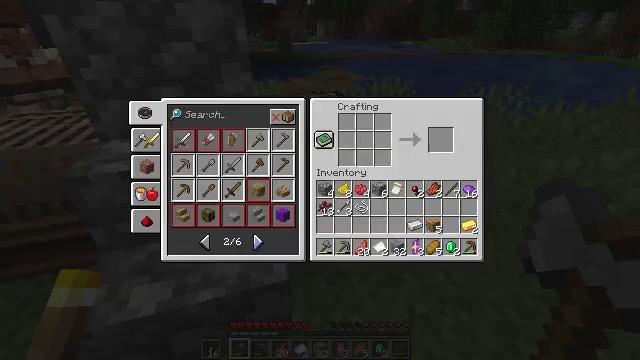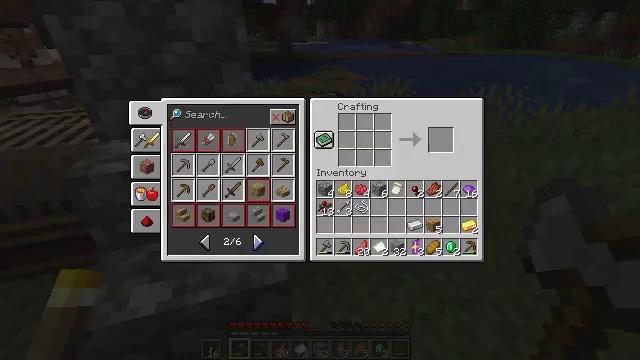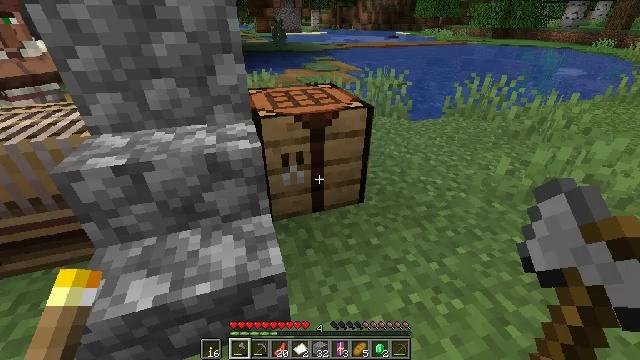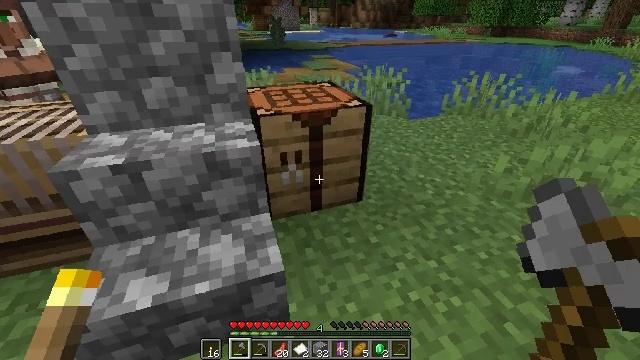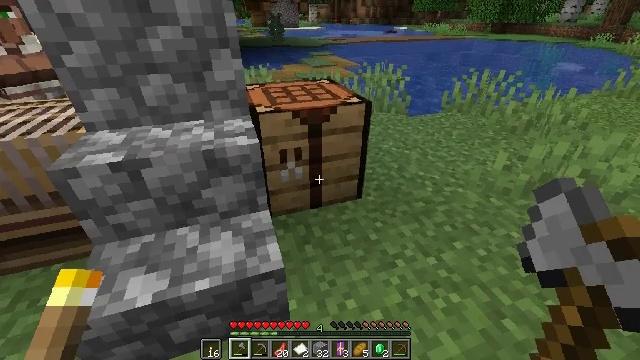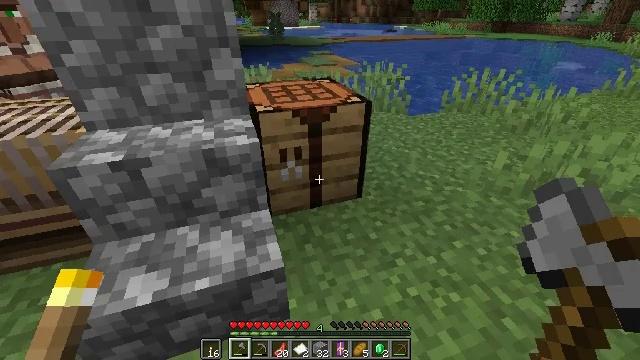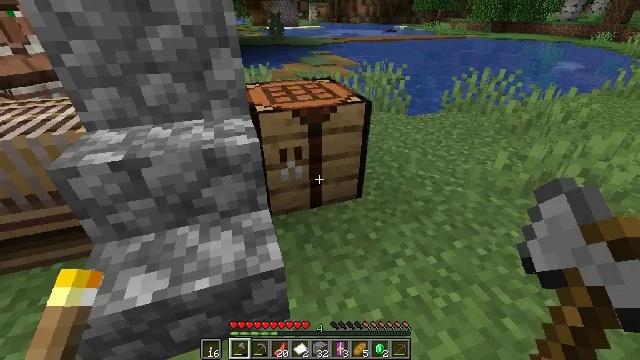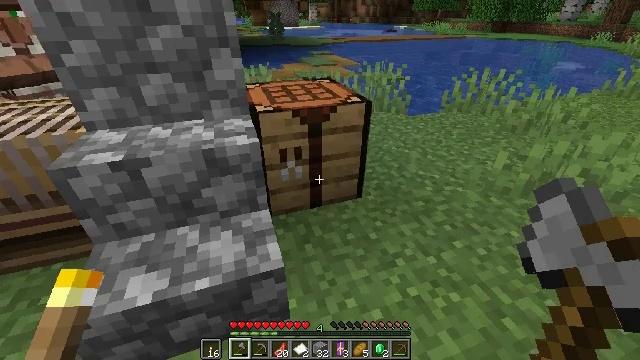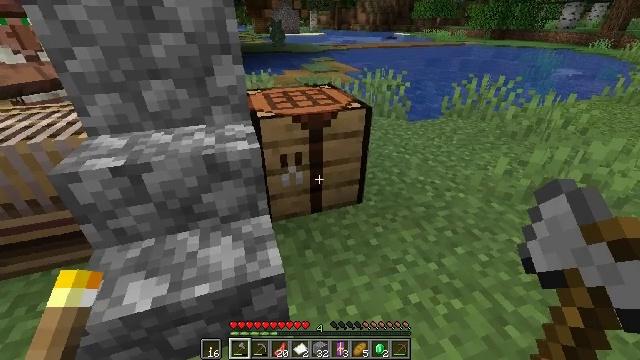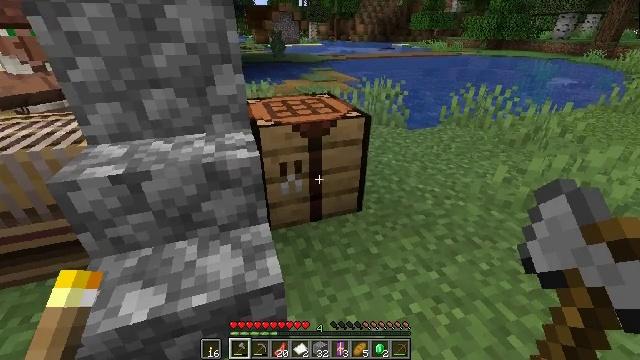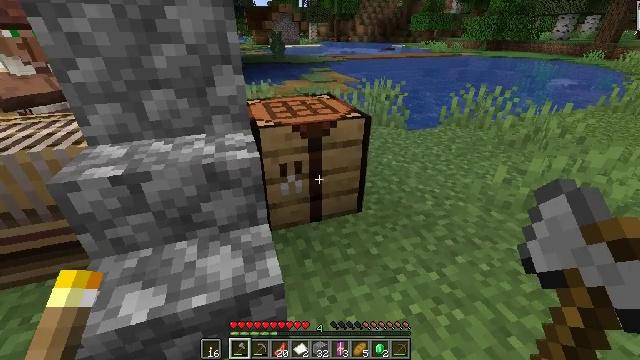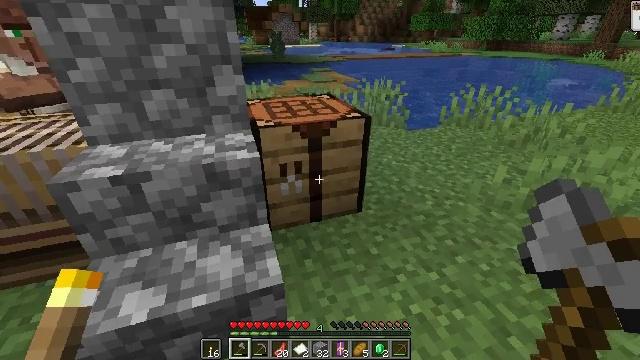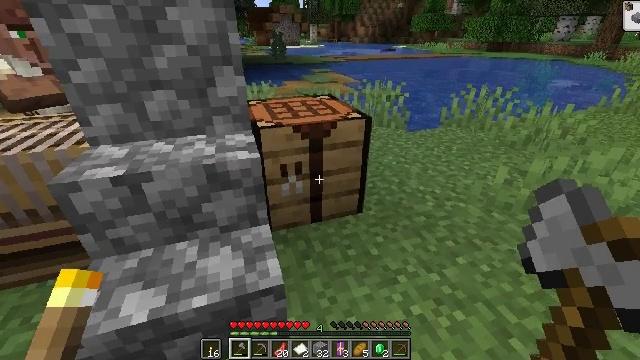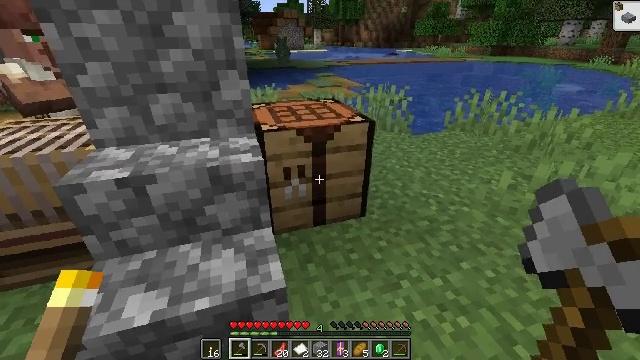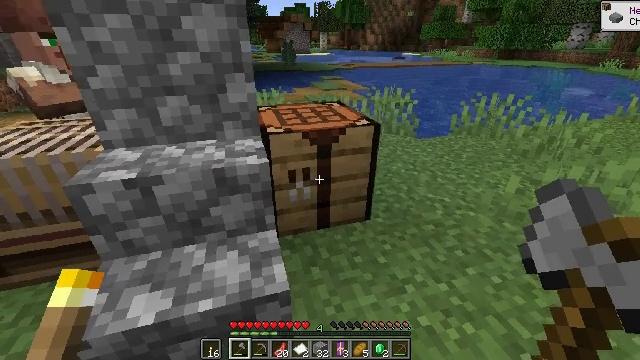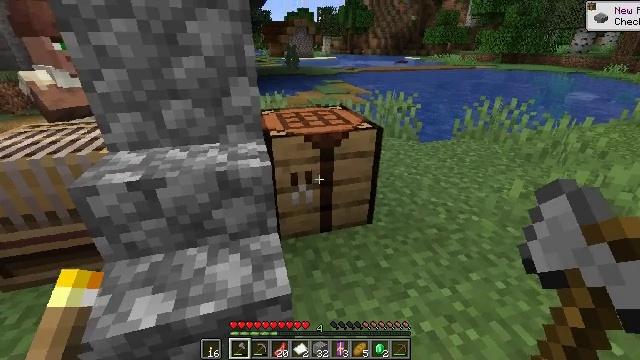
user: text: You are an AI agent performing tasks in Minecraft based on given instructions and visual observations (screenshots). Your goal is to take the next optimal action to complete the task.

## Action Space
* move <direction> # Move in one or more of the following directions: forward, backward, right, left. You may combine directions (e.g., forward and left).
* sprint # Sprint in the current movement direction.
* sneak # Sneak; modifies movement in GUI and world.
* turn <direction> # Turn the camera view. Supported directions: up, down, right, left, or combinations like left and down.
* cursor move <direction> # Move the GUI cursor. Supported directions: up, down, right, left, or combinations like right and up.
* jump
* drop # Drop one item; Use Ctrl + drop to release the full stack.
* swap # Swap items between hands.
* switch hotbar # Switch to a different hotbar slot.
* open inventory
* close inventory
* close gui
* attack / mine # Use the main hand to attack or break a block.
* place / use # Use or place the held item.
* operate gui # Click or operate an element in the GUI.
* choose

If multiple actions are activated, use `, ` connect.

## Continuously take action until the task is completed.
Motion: motion action
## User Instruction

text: Open the crafting table and craft polished andesite stairs.
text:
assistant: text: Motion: open gui
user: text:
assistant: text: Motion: cursor move right and down
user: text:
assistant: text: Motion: close gui
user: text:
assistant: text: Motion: no_op
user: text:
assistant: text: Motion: no_op
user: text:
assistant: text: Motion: no_op
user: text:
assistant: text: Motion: no_op
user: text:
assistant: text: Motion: turn up
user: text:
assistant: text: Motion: turn up
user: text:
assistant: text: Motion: no_op
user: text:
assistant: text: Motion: no_op
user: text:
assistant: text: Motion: no_op
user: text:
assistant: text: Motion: no_op
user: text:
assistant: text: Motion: turn left
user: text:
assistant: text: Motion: no_op
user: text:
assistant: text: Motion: no_op
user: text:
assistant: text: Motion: use / place
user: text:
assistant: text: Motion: use / place
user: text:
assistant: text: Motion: no_op
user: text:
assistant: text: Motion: no_op
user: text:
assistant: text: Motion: no_op
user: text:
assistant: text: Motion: cursor move left and down, open gui
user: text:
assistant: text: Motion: no_op
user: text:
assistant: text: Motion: cursor move left and down
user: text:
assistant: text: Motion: no_op
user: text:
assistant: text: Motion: cursor move left
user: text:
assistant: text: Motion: cursor move left
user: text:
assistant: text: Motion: no_op
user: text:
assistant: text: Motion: no_op
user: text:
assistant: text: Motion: no_op